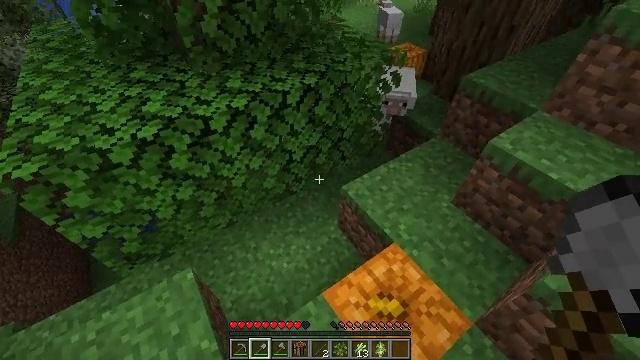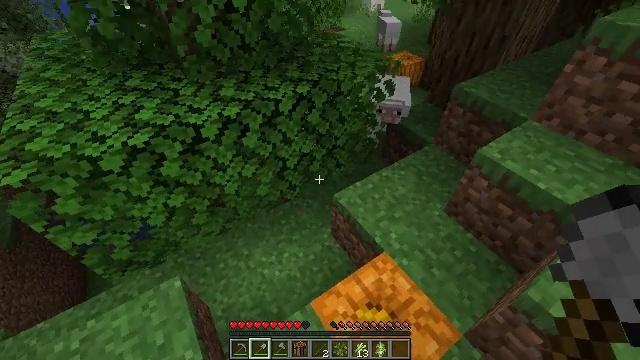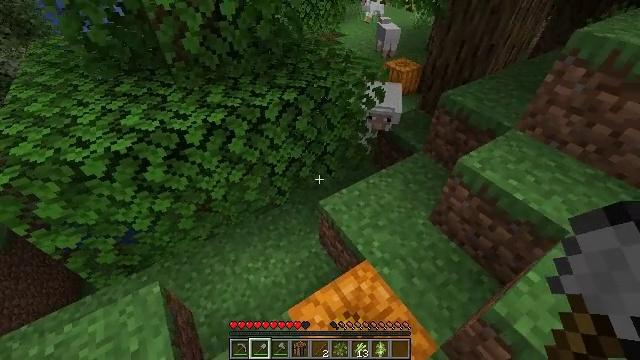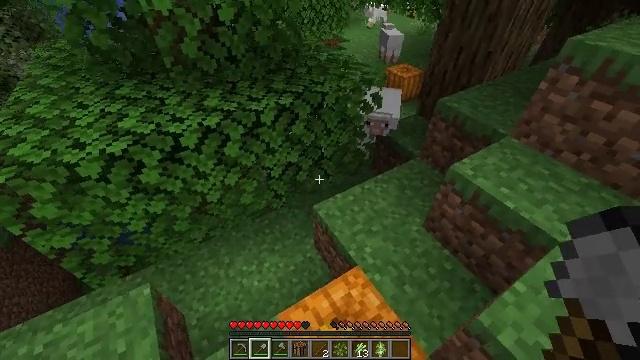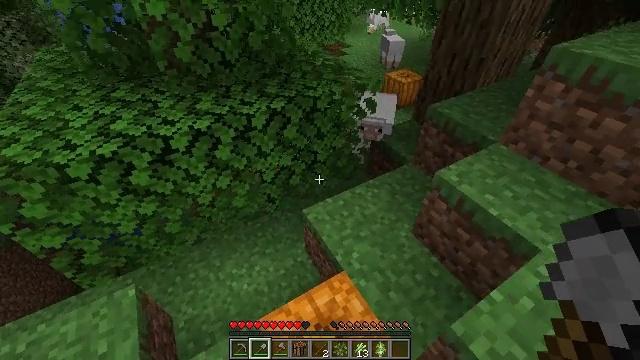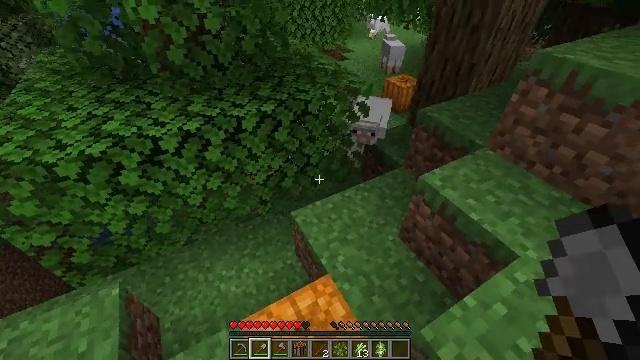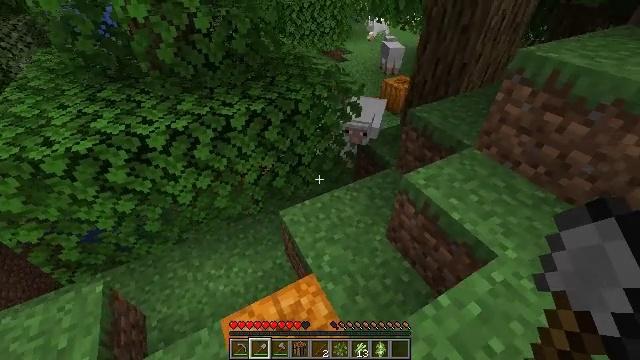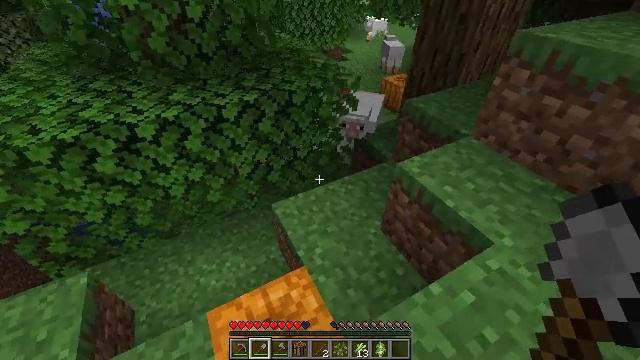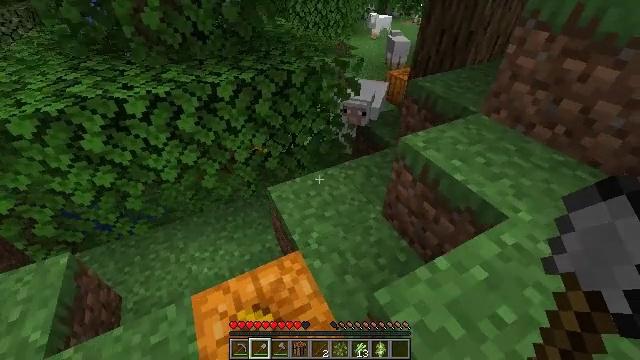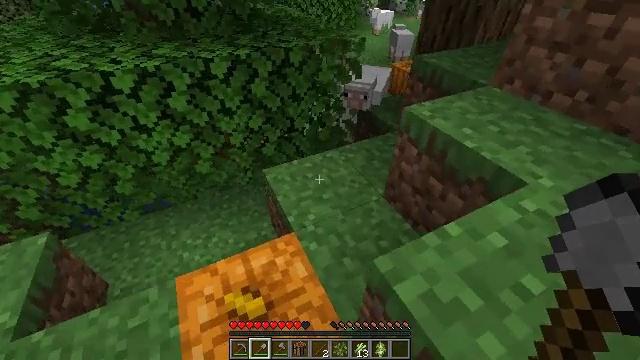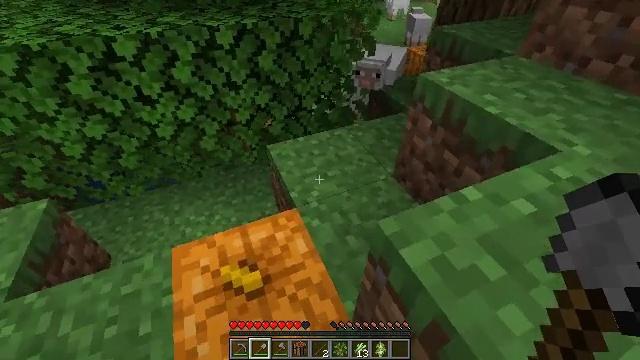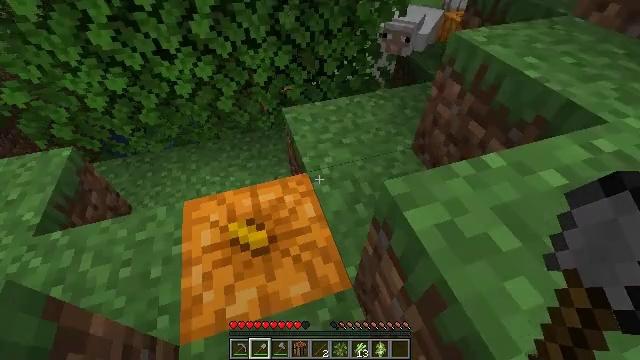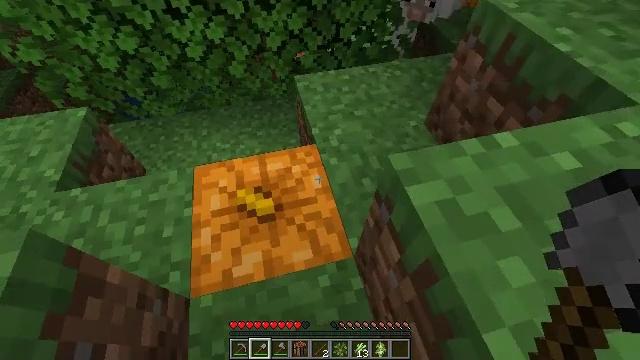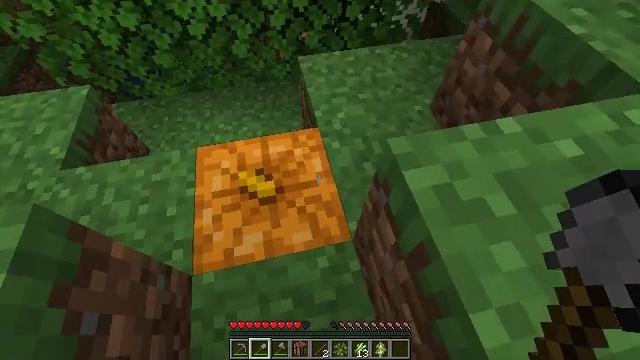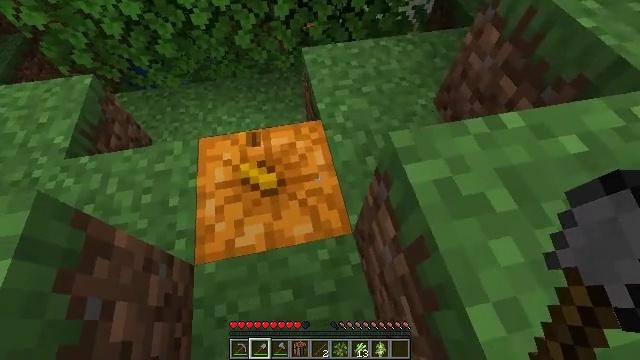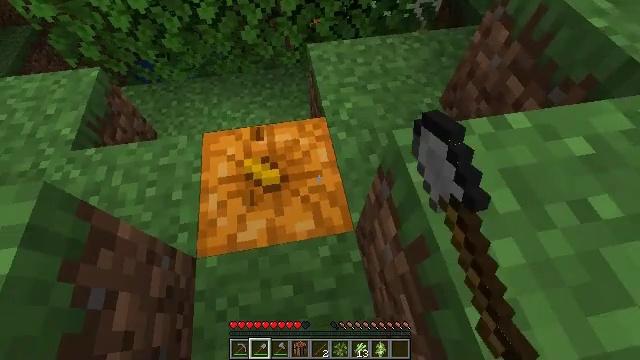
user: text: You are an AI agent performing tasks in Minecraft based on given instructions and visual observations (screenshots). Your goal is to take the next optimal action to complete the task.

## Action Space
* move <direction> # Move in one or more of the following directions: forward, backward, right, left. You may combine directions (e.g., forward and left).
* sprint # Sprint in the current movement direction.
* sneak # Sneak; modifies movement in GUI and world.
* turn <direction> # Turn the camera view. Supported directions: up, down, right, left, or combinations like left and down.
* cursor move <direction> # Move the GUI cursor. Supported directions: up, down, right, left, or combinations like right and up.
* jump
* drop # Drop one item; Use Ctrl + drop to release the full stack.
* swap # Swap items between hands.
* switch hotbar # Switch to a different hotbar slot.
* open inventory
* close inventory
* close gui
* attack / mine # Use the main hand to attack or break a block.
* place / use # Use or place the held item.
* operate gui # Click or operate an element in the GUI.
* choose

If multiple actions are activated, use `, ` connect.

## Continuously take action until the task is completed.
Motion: motion action
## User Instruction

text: Attack the pumpkin to gather it.
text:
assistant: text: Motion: move right, turn up
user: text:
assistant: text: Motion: move right, turn up
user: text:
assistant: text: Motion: move right, turn left
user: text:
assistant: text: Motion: move right, turn left
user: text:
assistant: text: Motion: move right, turn left
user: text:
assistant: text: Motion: no_op
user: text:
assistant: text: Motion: no_op
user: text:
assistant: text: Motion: turn left
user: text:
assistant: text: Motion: no_op
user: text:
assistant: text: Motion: turn left and down
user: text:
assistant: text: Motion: turn left and down
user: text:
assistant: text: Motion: turn left and down
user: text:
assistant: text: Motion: turn left and down
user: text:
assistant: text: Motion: turn left and down, attack / mine
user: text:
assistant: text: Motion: turn left, attack / mine
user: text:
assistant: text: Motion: turn left, attack / mine
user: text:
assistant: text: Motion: turn left and up, attack / mine
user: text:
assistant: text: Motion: turn left, attack / mine
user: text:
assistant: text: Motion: attack / mine
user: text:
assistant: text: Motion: attack / mine
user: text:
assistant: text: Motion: attack / mine
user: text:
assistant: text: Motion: attack / mine
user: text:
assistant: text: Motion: attack / mine
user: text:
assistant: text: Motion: attack / mine
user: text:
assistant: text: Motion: attack / mine
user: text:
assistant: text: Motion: attack / mine
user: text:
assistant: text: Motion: attack / mine
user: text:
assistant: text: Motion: attack / mine
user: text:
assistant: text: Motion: attack / mine
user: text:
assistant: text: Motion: attack / mine